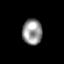
Tissue: prostate
Cell type: Epithelial cells
Senescence score: 0.2047
Nuclear area (px): 497
Mean DAPI intensity: 150.688